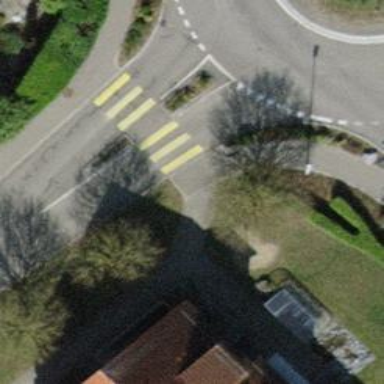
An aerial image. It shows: Kerb barrier.